Question: As you can see in the image, The Box doesn't roll but slides on the slope.

Here is how i create the box in code,
'''
config = new btDefaultCollisionConfiguration();
dispatcher = new btCollisionDispatcher(config);
broadphase = new btDbvtBroadphase();
solver = new btSequentialImpulseConstraintSolver();
bWorld = new btDiscreteDynamicsWorld(dispatcher, broadphase, solver, config);
bWorld->setGravity(btVector3(0, -9.8f, 0));
// ...
btTransform t;
t.setIdentity();
t.setOrigin(btVector3(position.x, position.y, position.z));
btBoxShape* box = new btBoxShape(btVector3(size.x, size.y, size.z));
btVector3 inertia(0, 0, 0);
float mass = 10.f;
box->calculateLocalInertia(mass, inertia);
btMotionState* mState = new btDefaultMotionState(t);
btRigidBody::btRigidBodyConstructionInfo cInfo(mass, mState, box);
//cInfo.m_restitution = 0.4f;
//cInfo.m_friction = 0.5f;
btRigidBody* body = new btRigidBody(cInfo);
//body->setLinearFactor(btVector3(1,1,0));
//body->setAngularFactor(btVector3(0,0,1));
m_impl->bWorld->addRigidBody(body);
'''
I tried with friction and other parameters but result is the same. Let me know what I'm doing wrong here.
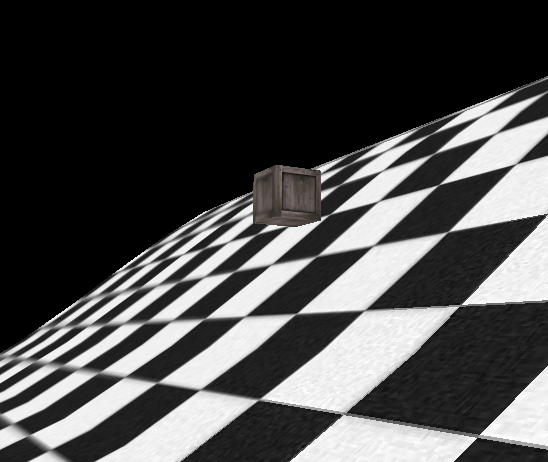
Answer: You need to pass your 'inertia' vector to 'btRigidBodyConstructionInfo'.
Check the 4th parameter on 'btRigidBodyConstructionInfo' constructor (the one with default value).